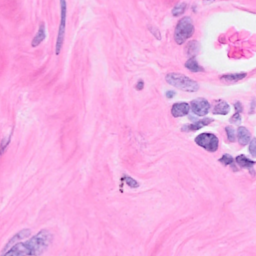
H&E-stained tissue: Breast